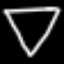
Label: diamond